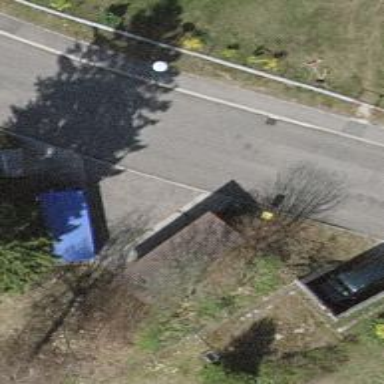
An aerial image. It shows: Post box is visible.